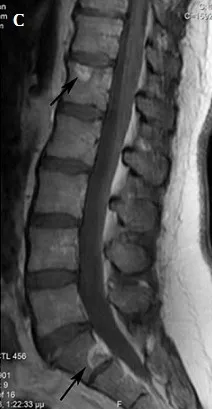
Sequences: presence of nodular bone metastases with a halo (arrows).
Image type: radiology (mri)